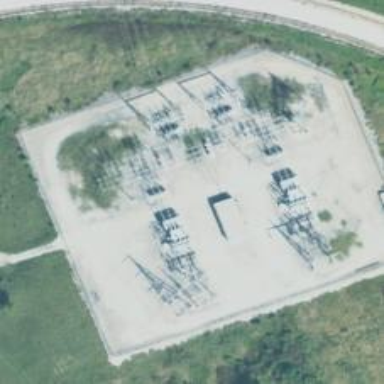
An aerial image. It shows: Switch for power supply.